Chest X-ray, AP view. Patient: 50 years old, sex M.
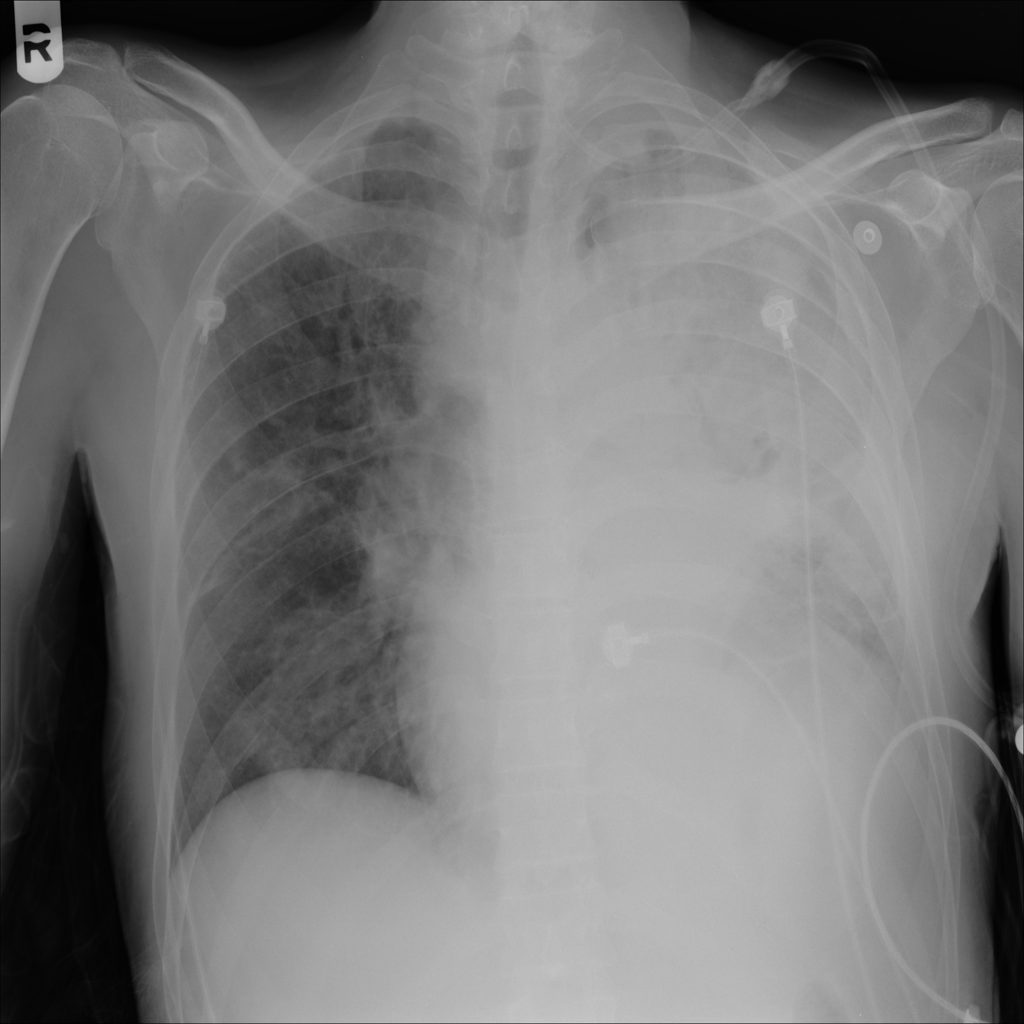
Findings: Consolidation